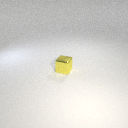
small yellow metal cube